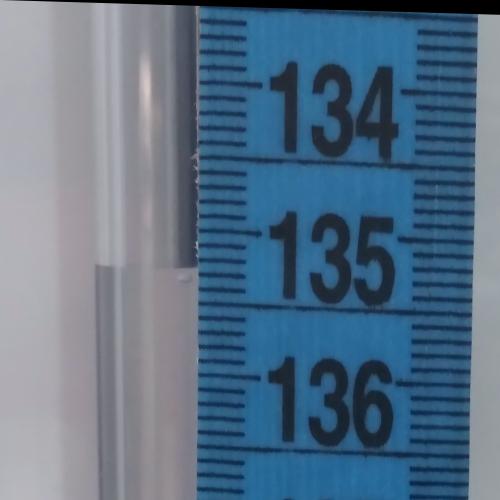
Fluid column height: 135.3 cm